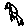
Label: bird